Field crop: maize
Growth stage: 2
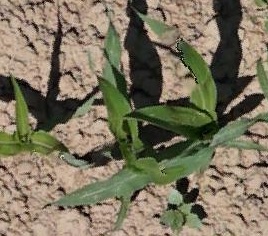
Species: maize